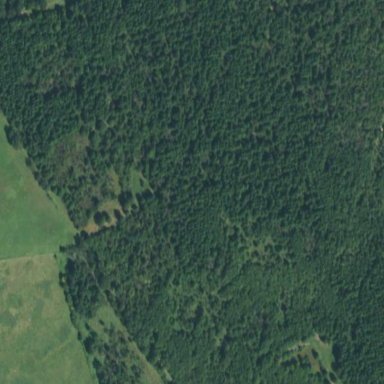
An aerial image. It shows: Forest with evergreen needle-leaved trees.